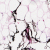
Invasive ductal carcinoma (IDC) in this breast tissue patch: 0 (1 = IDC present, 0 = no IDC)